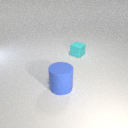
small cyan rubber cube to the right of large blue rubber cylinder